Brain MRI, t2w sequence, axial 2D slice.
Patient: age 30, sex M, weight 95 kg, height 1.95 m
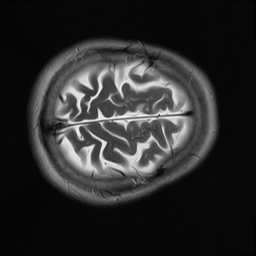